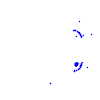
Particle: proton